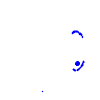
Particle: pion